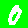
Digit: 0